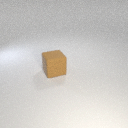
large brown rubber cube